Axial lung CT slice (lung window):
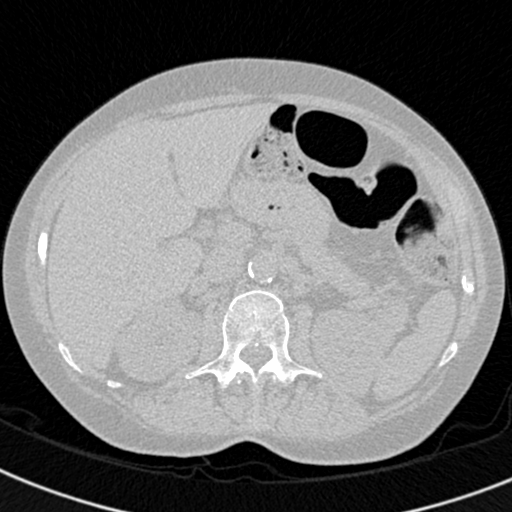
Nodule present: no